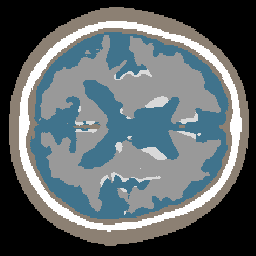
Label: no_lesion